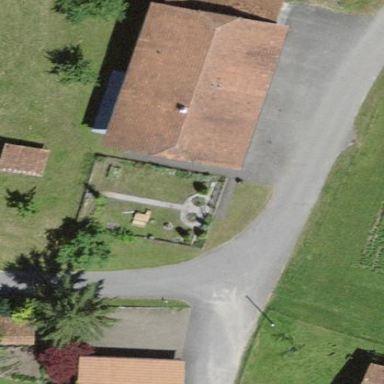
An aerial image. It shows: Farm building.